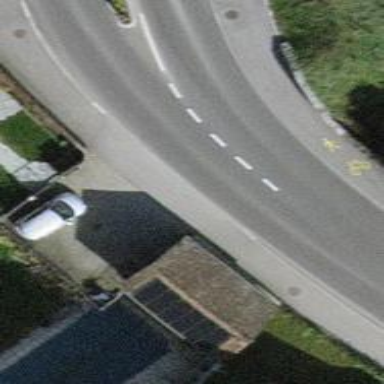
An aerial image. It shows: Secondary road with asphalt surface and cycle track on the right.